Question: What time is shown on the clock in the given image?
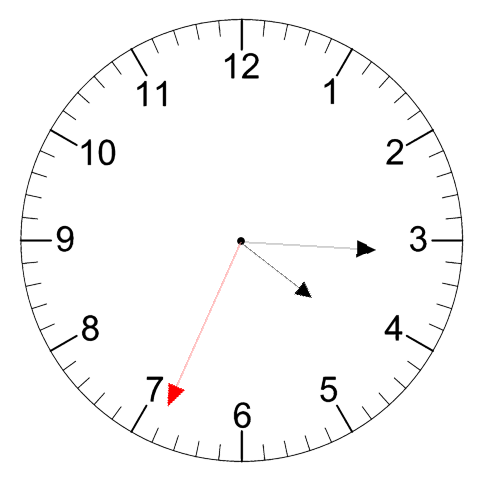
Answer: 04:15:34